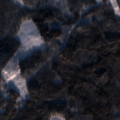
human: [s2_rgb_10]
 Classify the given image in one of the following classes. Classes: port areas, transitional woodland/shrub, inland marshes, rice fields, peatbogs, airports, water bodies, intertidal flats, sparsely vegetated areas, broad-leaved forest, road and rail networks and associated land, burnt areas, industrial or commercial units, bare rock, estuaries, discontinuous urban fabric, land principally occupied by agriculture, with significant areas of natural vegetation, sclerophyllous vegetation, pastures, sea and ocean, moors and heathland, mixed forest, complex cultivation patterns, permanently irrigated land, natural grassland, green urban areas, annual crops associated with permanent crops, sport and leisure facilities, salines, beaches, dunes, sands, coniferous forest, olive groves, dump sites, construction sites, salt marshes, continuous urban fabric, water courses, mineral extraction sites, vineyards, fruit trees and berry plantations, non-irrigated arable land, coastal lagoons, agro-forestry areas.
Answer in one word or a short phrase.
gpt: land principally occupied by agriculture, with significant areas of natural vegetation, broad-leaved forest, coniferous forest, mixed forest, transitional woodland/shrub